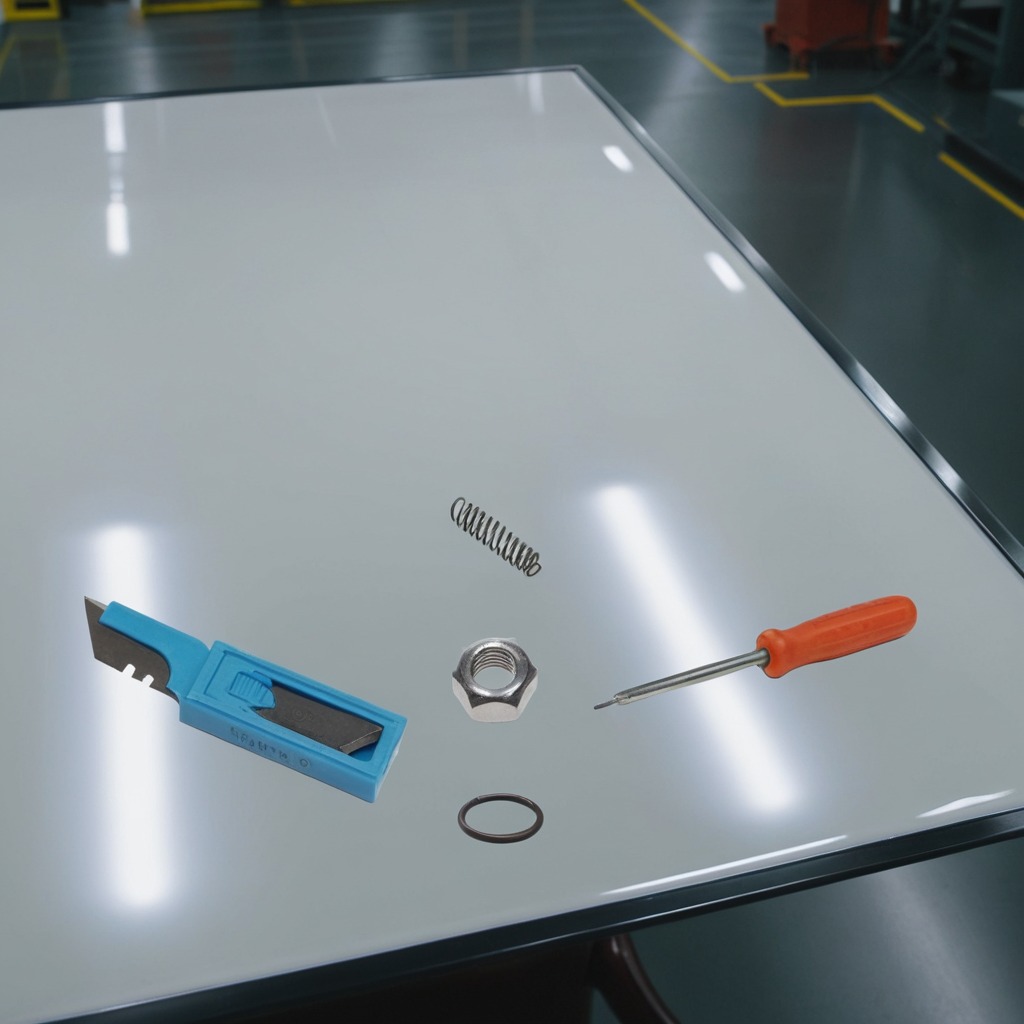
A rubber Oring, a utility knife, a coiled metal spring, a screwdriver, and a metal nut are lying on the table.